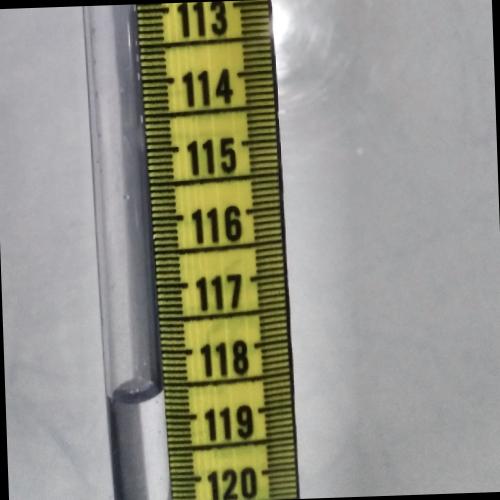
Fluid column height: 118.6 cm